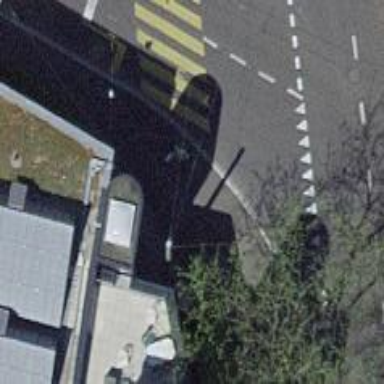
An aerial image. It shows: Kerb serving as barrier.